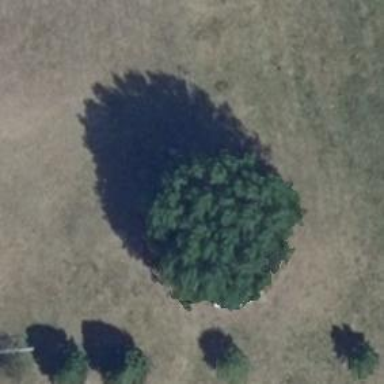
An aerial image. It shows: Deciduous broadleaved tree.